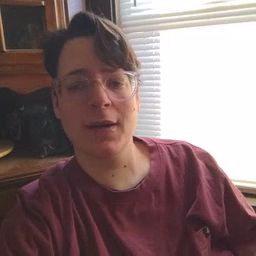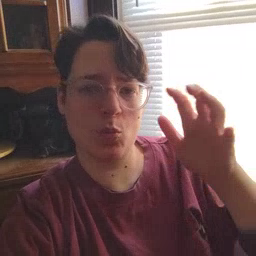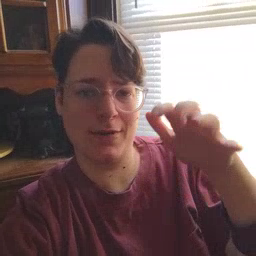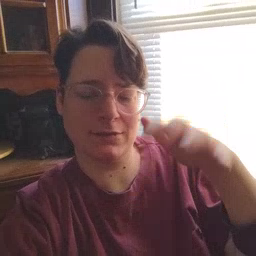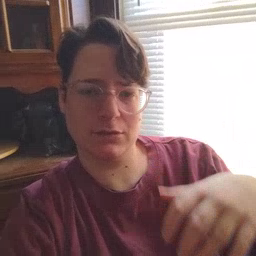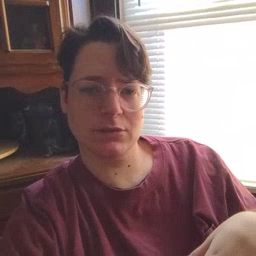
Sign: rain